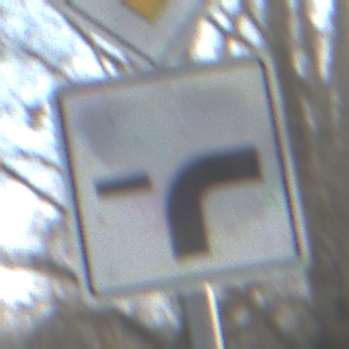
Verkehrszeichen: VerlaufVorfahrtsstrasse9
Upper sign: Vorfahrtsstrasse
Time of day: MorningAfternoon
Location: Outdoor (Nature)
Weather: PartlyCloudy
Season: NotSpecified
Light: Natural